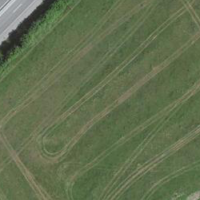
EUNIS habitat code: 57
Species observed at this site:
Milvus migrans